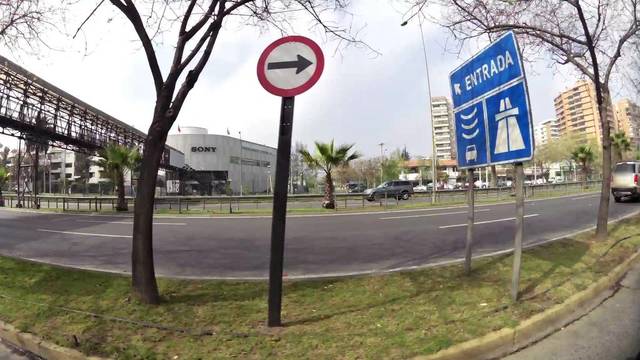
Region: Chile
Coordinates: -33.392, -70.554